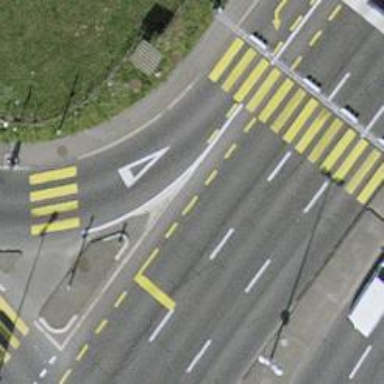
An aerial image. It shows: Road with traffic signals.